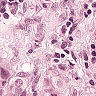
Metastatic tissue present: yes